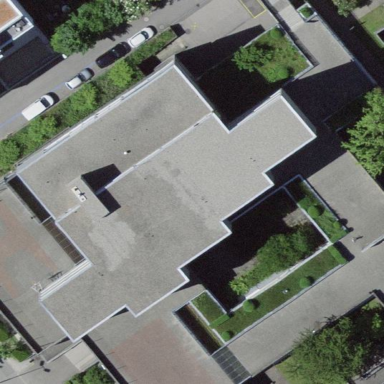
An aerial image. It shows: School building.